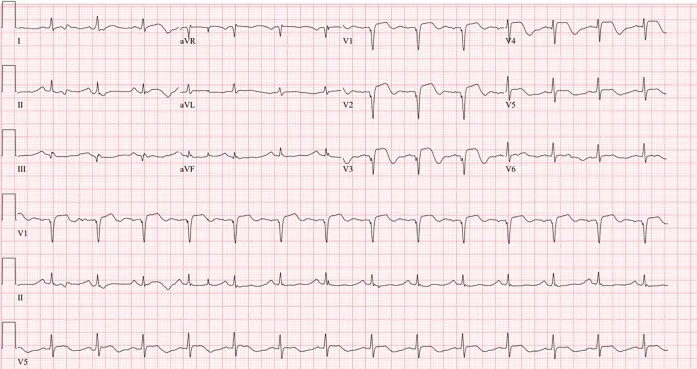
Initial 12-lead electrocardiogram: A 12-lead electrocardiogram showed abnormal ST-segment elevation with pathologic Q-waves in precordial leads.
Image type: electrography (ekg)